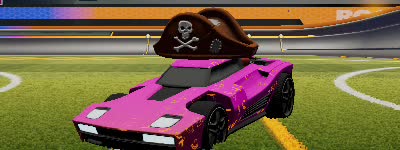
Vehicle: breakout